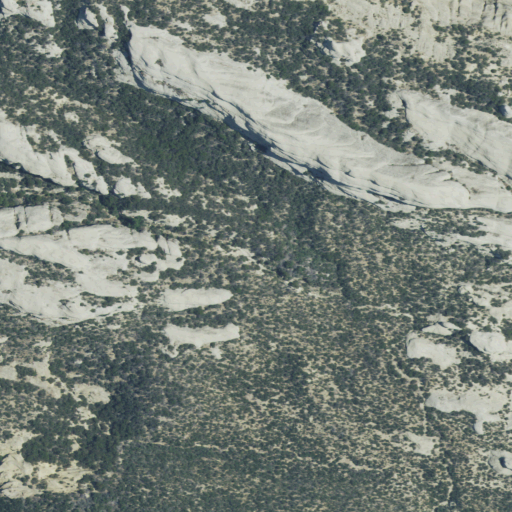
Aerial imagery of slope(s) in California named Piedra Blanca containing shrub and grassland